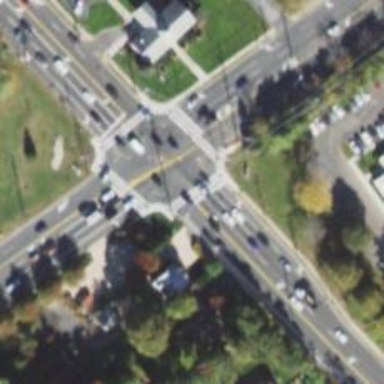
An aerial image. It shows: Uncontrolled zebra crossing.